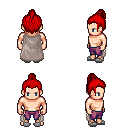
a pixel art fantasy rpg character, male body template, human, light skin, gray cape, magenta pants, red short topknot hairstyle, white slippers, four views (front, back, left, right), 2x2 character sprite sheet, small pixel art, hard edges, no anti-aliasing